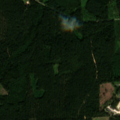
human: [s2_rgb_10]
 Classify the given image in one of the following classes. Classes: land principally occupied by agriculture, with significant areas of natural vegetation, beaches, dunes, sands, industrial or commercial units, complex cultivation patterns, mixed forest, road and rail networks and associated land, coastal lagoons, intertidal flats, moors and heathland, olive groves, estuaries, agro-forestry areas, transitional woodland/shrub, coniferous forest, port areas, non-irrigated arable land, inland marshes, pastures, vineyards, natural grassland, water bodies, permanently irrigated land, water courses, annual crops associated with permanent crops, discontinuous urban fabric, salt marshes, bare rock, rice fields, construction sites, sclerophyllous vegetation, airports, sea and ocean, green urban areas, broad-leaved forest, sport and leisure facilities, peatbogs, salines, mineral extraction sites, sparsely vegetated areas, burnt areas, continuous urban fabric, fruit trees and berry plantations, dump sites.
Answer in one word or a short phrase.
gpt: industrial or commercial units, land principally occupied by agriculture, with significant areas of natural vegetation, coniferous forest, mixed forest